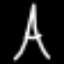
Label: The Eiffel Tower